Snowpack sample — Buffalo Mountain, Silverthorne, Colorado, USA (2/22/26, 2:02 PM MST)
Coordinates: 39.622, -106.113
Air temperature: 33 °F
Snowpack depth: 63 cm
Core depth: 30 cm
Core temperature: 24.8 °F
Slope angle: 11°, slope face: 116°
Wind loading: low
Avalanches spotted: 0
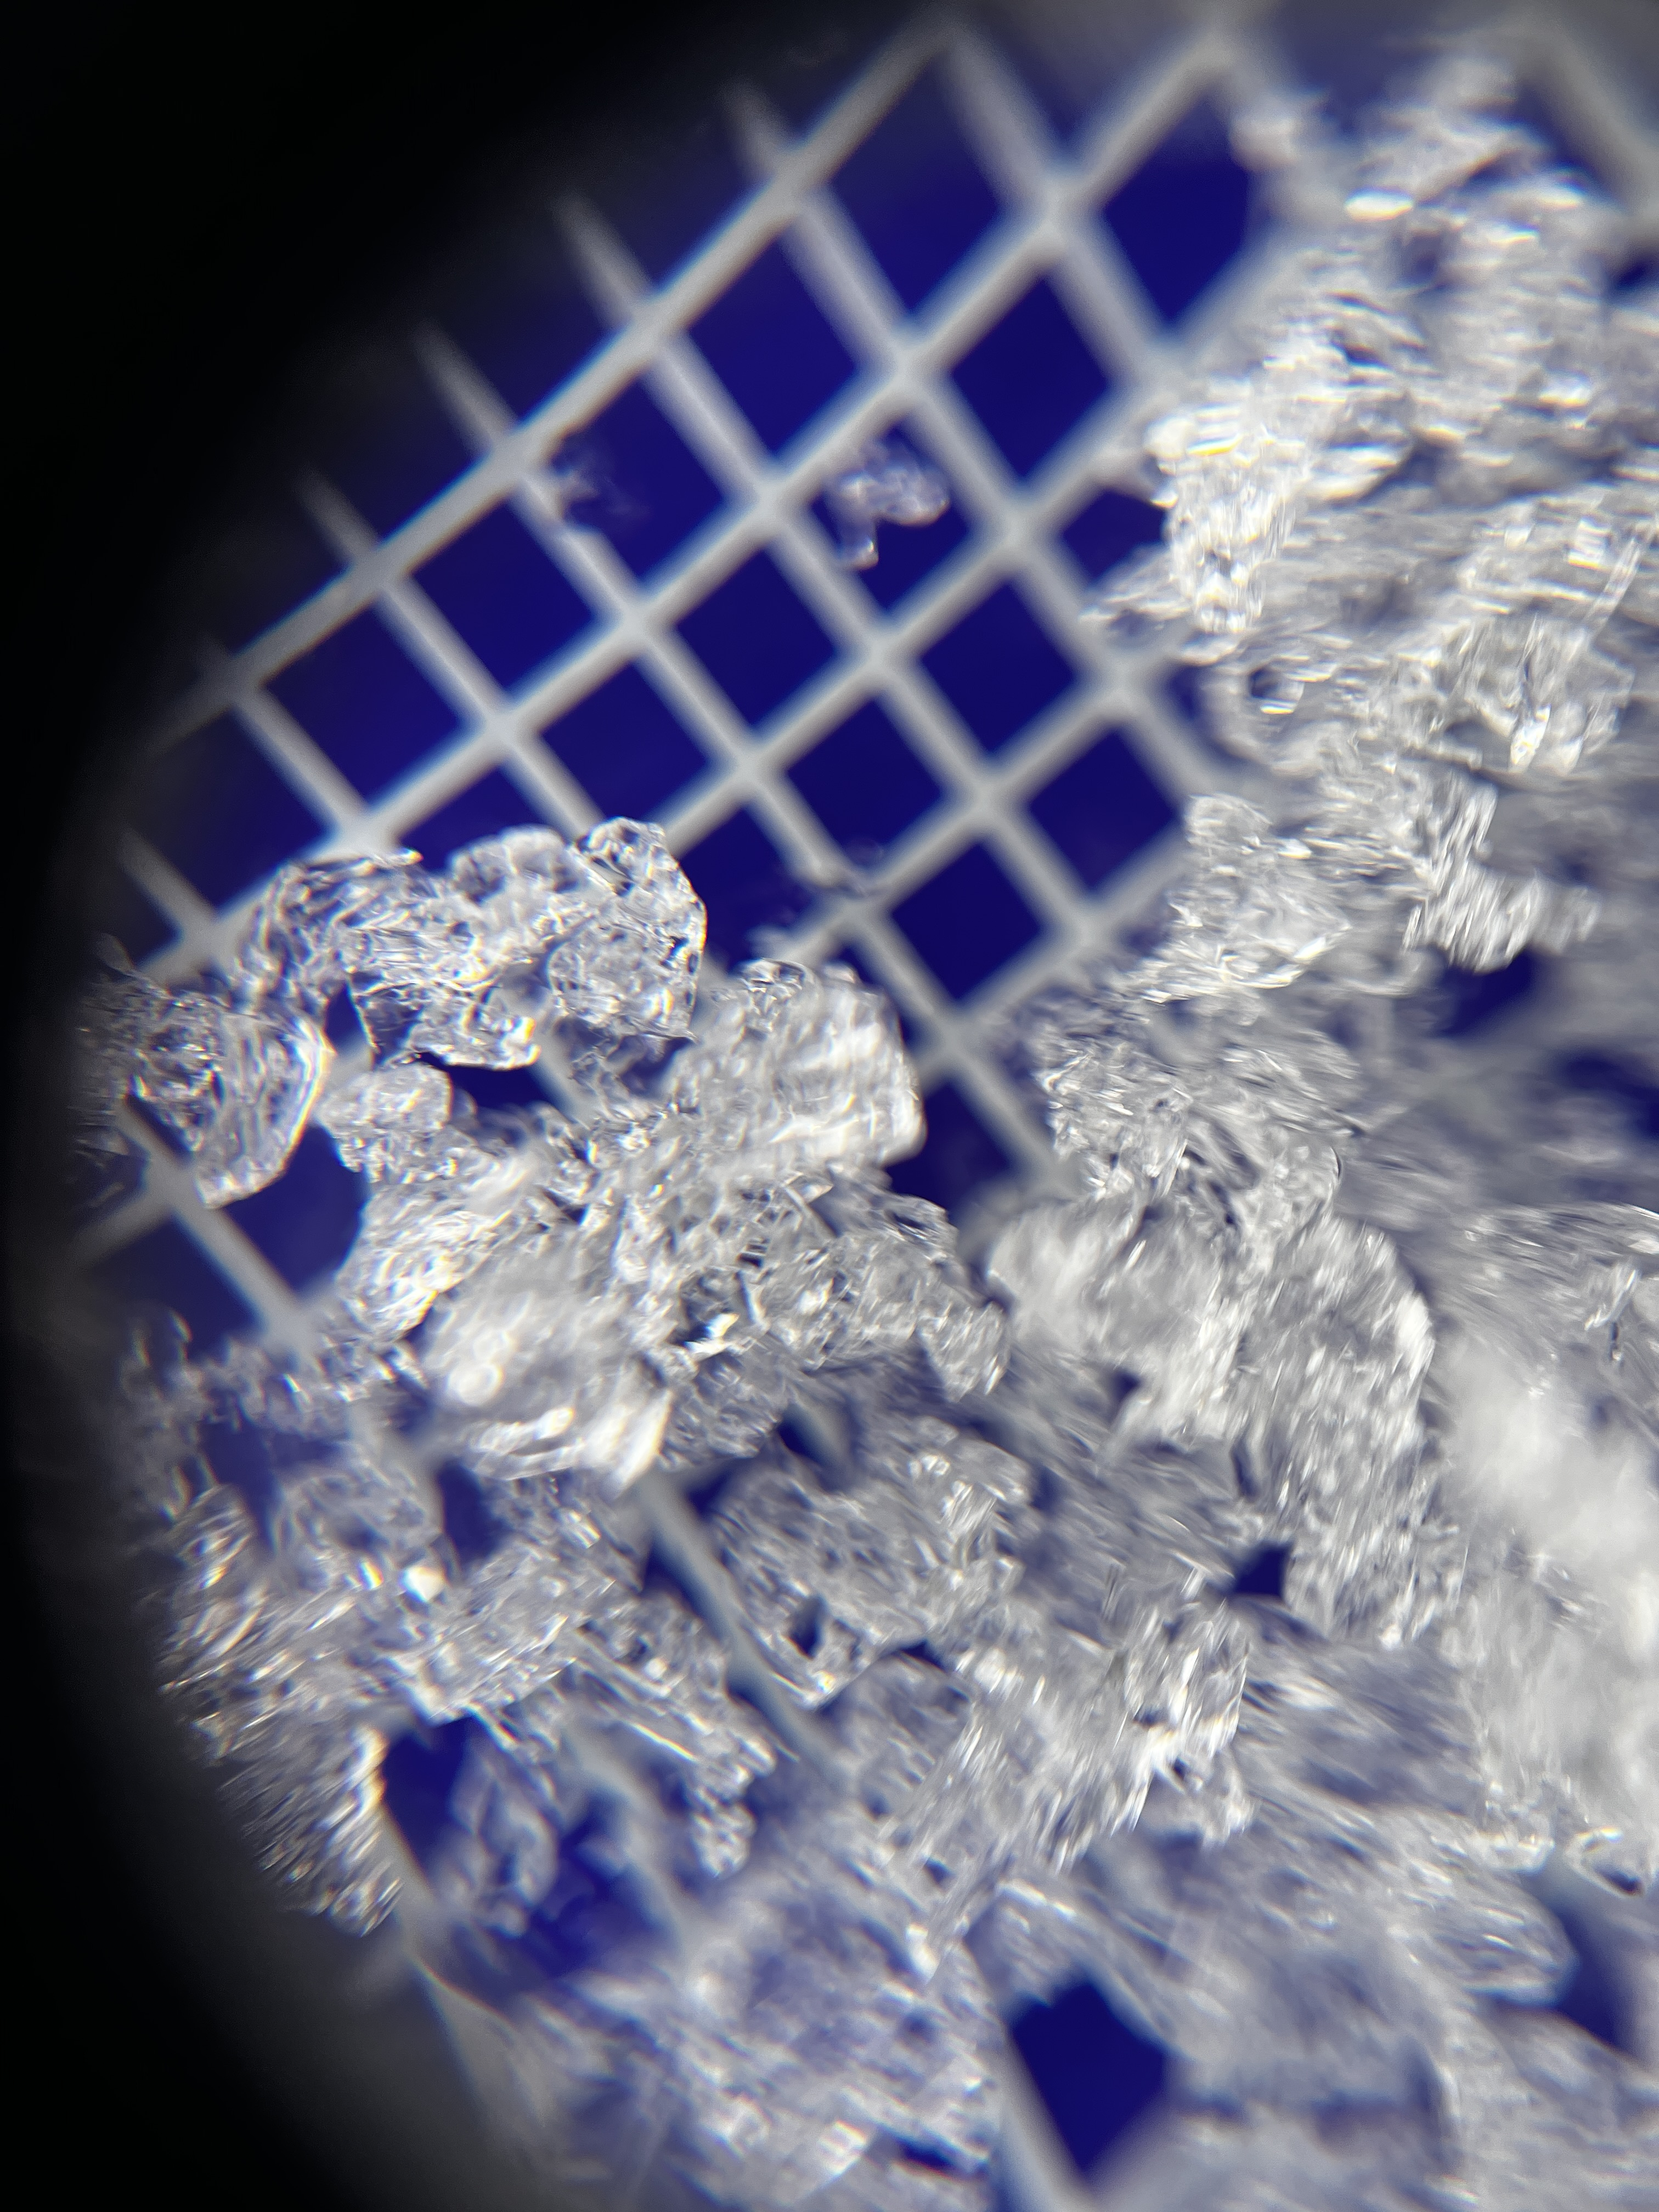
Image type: magnified_profile
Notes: In a firebreak similar to site 1, minimal wind loading with no spotted avalanches (not many faces in view though)